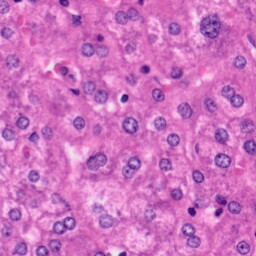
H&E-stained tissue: Liver